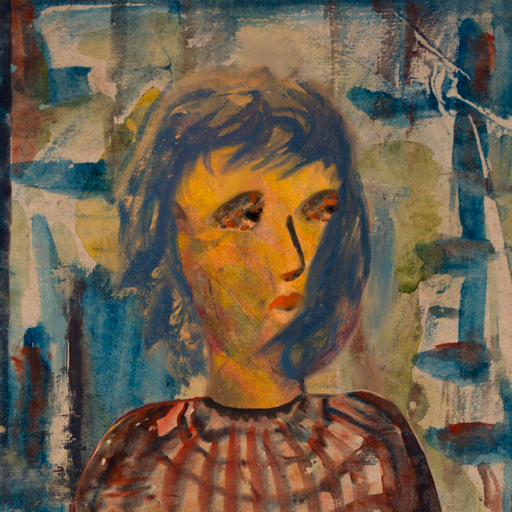
Background: Orphan, Head And Neck Side: Gypsy_Mother, Face Side: Gypsy_Queen, Bust: Orphan, Hair Side: In_The_Sun, Head Accessory: Blank, Second Necklace: Blank, Necklace: Blank, Baby: Blank